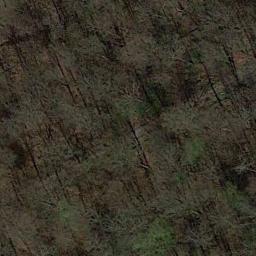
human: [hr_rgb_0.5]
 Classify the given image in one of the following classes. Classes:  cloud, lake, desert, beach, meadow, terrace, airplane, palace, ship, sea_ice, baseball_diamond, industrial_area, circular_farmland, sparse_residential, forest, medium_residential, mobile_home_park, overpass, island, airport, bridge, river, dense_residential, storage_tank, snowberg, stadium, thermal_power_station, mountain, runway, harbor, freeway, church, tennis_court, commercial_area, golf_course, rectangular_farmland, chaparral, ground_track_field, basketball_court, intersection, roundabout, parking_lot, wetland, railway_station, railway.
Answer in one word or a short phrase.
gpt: forest